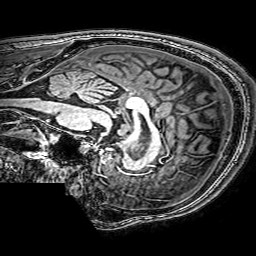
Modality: T1w
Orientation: sagittal
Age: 27
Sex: male
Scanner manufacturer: philips
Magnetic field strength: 3 T
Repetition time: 0.009 s
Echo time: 0.0035 s